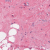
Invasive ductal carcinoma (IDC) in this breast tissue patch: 1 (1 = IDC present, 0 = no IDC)